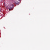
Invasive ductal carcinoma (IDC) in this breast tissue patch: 0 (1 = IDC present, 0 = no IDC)